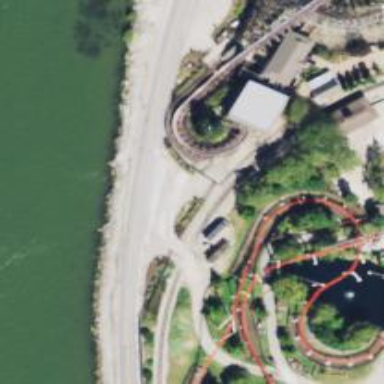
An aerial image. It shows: Thrilling roller coaster attraction.